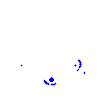
Particle: proton